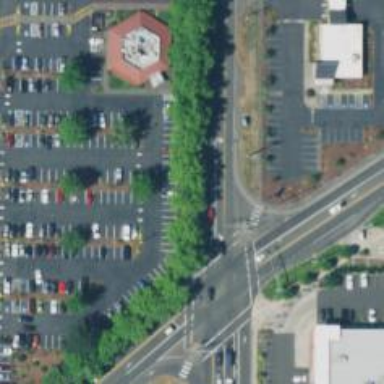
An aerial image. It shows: Footway located on traffic island.